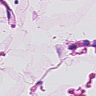
Metastatic tissue present: no